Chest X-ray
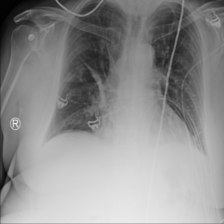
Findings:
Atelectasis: positive
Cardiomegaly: negative
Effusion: negative
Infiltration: negative
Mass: negative
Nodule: negative
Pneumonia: negative
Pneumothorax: negative
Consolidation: negative
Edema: negative
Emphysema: negative
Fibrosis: negative
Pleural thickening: negative
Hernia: negative